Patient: sex M, age 73
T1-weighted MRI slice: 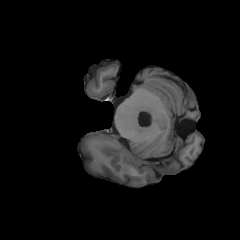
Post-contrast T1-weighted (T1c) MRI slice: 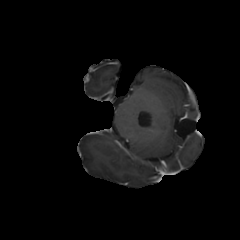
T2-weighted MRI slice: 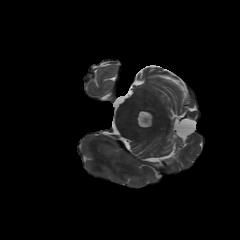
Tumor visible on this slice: no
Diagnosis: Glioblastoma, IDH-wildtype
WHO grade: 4